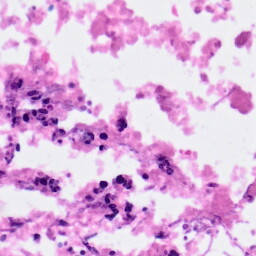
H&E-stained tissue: Pancreatic